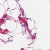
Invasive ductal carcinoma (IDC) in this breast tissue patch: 0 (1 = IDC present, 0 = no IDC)